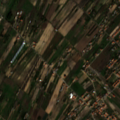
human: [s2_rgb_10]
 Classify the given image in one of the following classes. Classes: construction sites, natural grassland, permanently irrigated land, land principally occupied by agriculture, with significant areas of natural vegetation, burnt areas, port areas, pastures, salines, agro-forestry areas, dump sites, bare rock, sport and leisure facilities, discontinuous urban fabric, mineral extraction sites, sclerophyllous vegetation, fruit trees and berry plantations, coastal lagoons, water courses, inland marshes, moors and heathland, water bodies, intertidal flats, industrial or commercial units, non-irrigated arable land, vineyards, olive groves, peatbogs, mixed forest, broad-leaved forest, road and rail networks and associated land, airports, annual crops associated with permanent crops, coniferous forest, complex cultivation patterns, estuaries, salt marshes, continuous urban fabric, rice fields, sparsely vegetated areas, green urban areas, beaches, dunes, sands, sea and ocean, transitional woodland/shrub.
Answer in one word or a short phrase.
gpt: vineyards, complex cultivation patterns